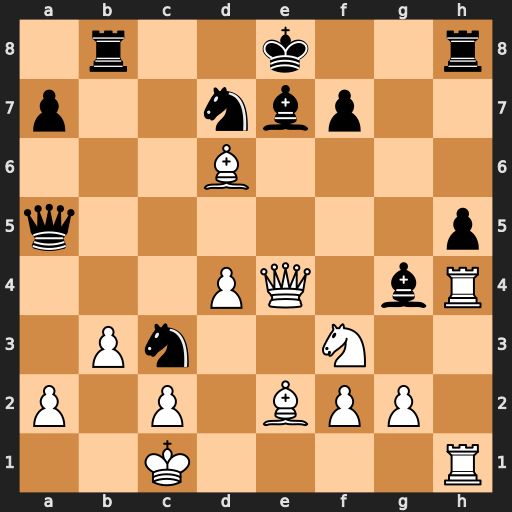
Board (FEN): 1r2k2r/p2nbp2/3B4/q6p/3PQ1bR/1Pn2N2/P1P1BPP1/2K4R
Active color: w
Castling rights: k
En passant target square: -
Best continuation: Qxe7#